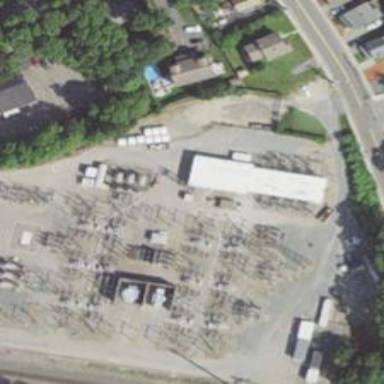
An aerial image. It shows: Switch for power supply.